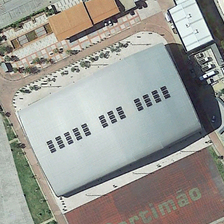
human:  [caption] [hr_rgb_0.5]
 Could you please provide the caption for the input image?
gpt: behind the white building is a brown field .

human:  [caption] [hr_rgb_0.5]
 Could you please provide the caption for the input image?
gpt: the land center is a gymnasium .

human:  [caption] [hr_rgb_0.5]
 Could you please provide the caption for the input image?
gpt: the land center is a gymnasium .

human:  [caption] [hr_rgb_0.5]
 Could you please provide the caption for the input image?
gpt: behind the white building is a brown field .

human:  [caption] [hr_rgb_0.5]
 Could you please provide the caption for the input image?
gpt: the land center is a gymnasium .